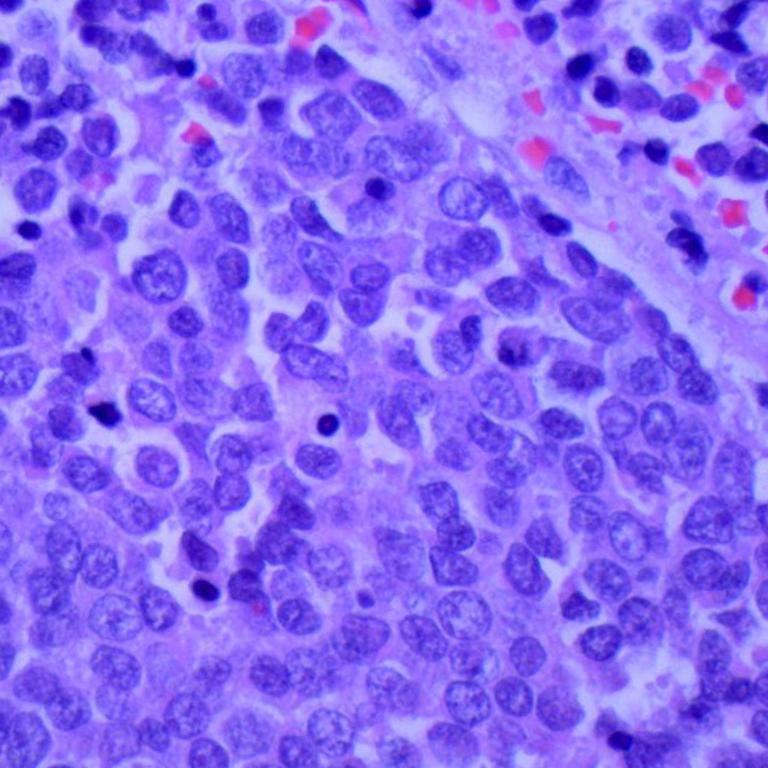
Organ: lung
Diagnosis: squamous carcinomas